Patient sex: M
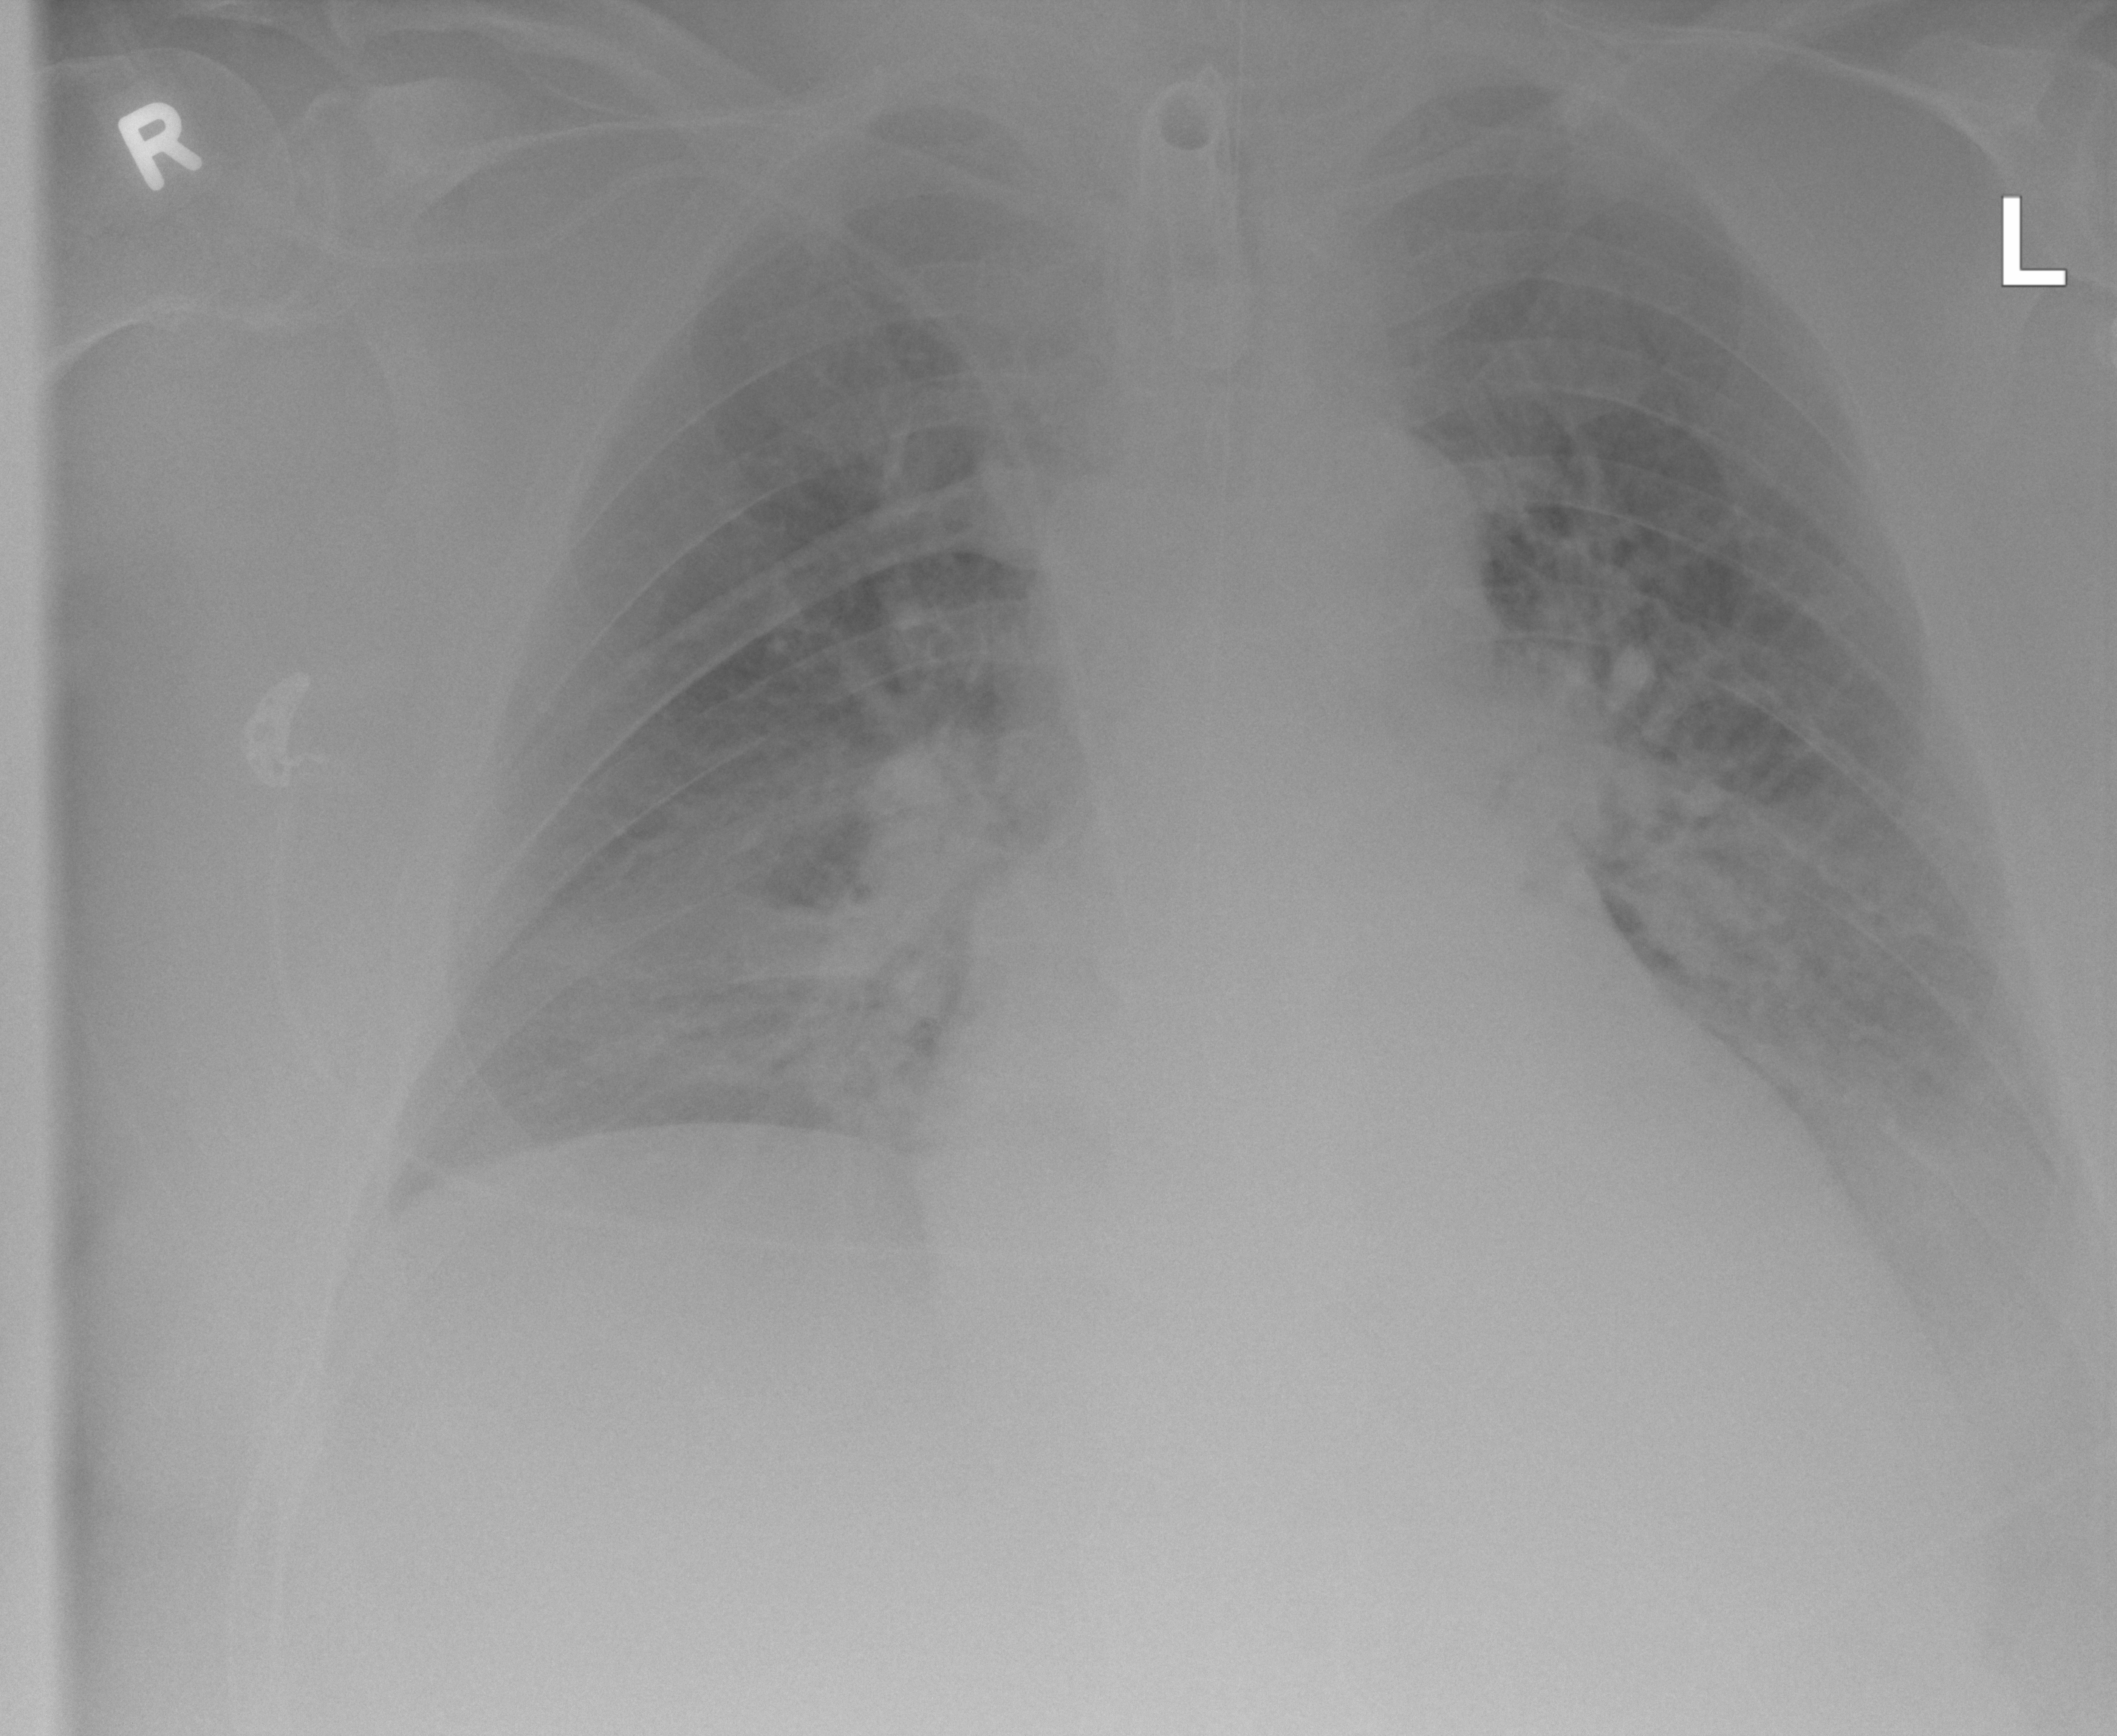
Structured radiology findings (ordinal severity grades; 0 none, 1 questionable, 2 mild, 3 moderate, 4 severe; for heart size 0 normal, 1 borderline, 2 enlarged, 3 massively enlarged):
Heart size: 2
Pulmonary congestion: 2
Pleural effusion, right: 0
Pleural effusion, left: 2
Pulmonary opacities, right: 1
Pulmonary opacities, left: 1
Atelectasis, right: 2
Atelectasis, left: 2